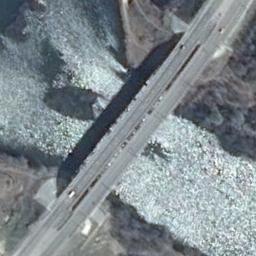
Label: bridge